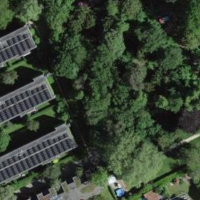
EUNIS habitat code: 53
Species observed at this site:
Viburnum tinus